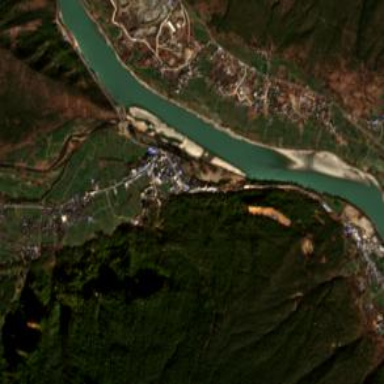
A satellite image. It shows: Ethnic township within town.